Question: I have 2 forms,the first form4 which is a dataGridView contains informartions from the database,when I clic on "New" button,The form5 is showing a formular that I should fill then clic on the "add" button,finally,the result I get should appear in the datagridView of Form4.
is that possible?
this is my code:
'''
private void button2_Click(object sender, EventArgs e)
{
SqlConnection connection = new SqlConnection(connectionString);
connection.Open();
SqlCommand sql = new SqlCommand("insert into journal values('" + textBox1.Text + "','" + textBox2.Text + "','" + comboBox2.SelectedItem.ToString() + "','" + comboBox1.SelectedItem.ToString() + "','" + checkBox1.Checked.ToString()+"','"+checkBox2.Checked.ToString()+"');", connection);
int o = sql.ExecuteNonQuery();
MessageBox.Show(o + " Le Fichier journal a ?t? ajout? avec succ?s");
connection.Close();
textBox1.Text = "";
textBox2.Text = "";
if(textBox1.Text ==" ")
{
MessageBox.Show("La saisie du code Journal est obligatoire!!");
}
affich();
}
private void affich()
{
try
{
pat = connectionString;
req = "SELECT * FROM journal";
con = new SqlConnection(pat);
con.Open();
dr = new SqlDataAdapter(req, con);
dr.Fill(ds, "journal");
Form4 Form4 = new Form4();//ceci va creer une nouvelle instance je ne veux pas avoir une nouvelleFen?te
Form4.journalDataGridView.DataSource = ds.Tables["journal"];
Form4.Show();
}
catch (Exception e) { MessageBox.Show("Base de donn?es non trouv?e", e.Message); }
}
'''
and the 2 forms:

thanks for Help
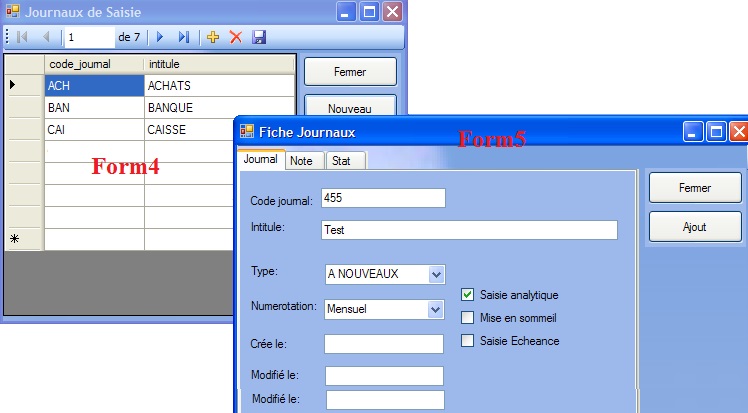
Answer: : A button in 'Form5' should add results in the 'DataGridView' present in 'Form4' without creating new instance of 'Form4'
In 'Form4' change the 'Modifiers' property of 'journalDataGridView' as 'Public'.
Following changes required:
'''
public partial class Form5 : Form
{
Form4 form4;
public Form5(Form4 f4)
{
InitializeComponent();
this.form4 = f4;
}
private void button2_Click(object sender, EventArgs e)
{
...
...
affich();
}
private void affich()
{
try
{
pat = connectionString;
req = "SELECT * FROM journal";
con = new SqlConnection(pat);
con.Open();
dr = new SqlDataAdapter(req, con);
dr.Fill(ds, "journal");
form4.journalDataGridView.DataSource = ds.Tables["journal"];
}
catch (Exception e) {
MessageBox.Show("Base de donn?es non trouv?e", e.Message);
}
}
}
'''
How to Create 'Form5' instance from 'Form4':
Inside Form4.cs:
'''
public partial class Form4 : Form
{
public Form4()
{
InitializeComponent();
}
private void newButton_Click(object sender, EventArgs e)
{
Form5 form5 = new Form5(this);
form5.Show();
}
...
}
'''
Or From any other parent form:
'''
//must have valid Form4 objForm4
Form5 form5 = new Form5(objForm4);
'''